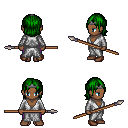
a pixel art fantasy rpg character, female body template, human, dark skin, white robe, magenta pants, green long bangs hairstyle, iron tiara, brown shoes, spear, four views (front, back, left, right), 2x2 character sprite sheet, small pixel art, hard edges, no anti-aliasing